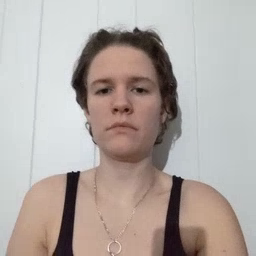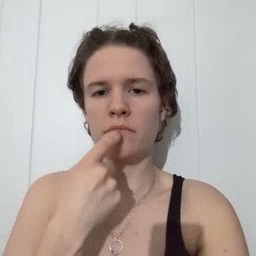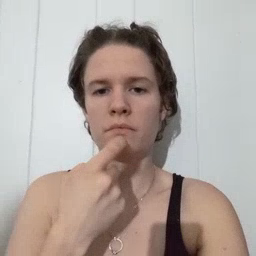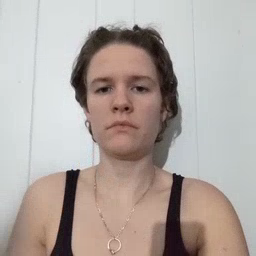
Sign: glasswindow